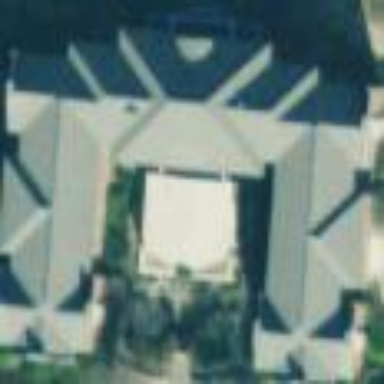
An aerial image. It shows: Dormitory building with hipped roof.